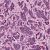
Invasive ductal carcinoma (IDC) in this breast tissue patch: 1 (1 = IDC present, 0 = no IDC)